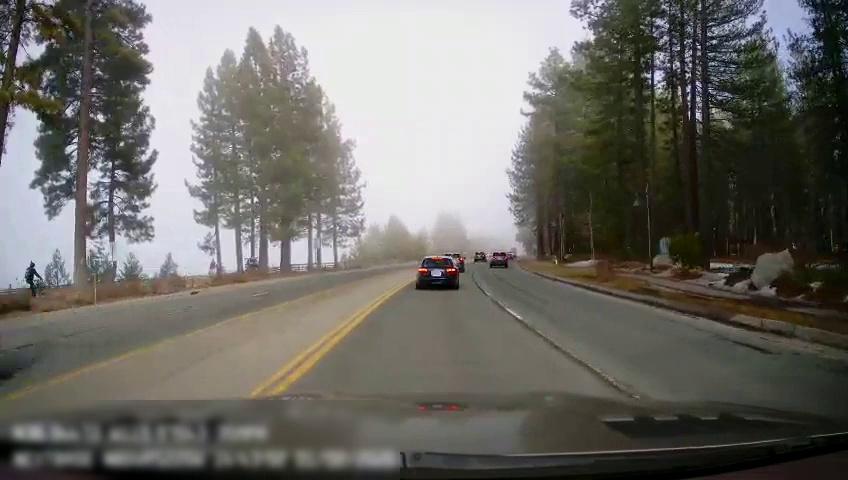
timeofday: Day
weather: Sunny
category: Drivable Space
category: Vehicles | Car
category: Vehicles | Car
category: Bicycles
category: Vehicles | SUV
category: Vehicles | Car
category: Lanes | Opposite Lane
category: Lanes | Current Lane
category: Lanes | Current Lane